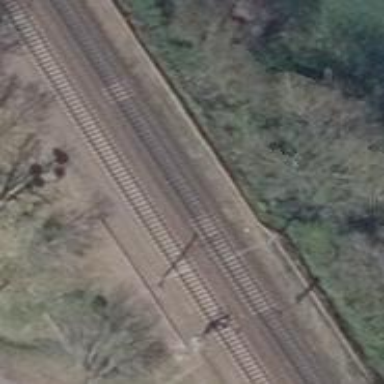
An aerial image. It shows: Railway track with contact line for electrification.